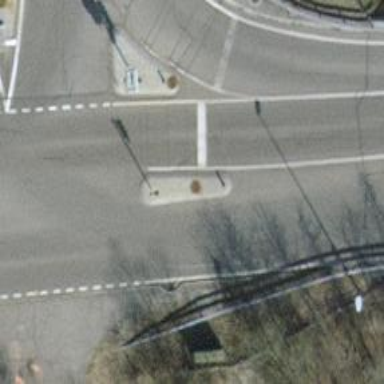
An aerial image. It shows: Secondary road with asphalt surface.